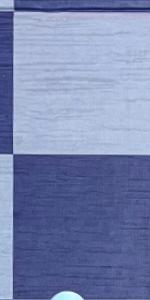
Label: Empty